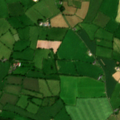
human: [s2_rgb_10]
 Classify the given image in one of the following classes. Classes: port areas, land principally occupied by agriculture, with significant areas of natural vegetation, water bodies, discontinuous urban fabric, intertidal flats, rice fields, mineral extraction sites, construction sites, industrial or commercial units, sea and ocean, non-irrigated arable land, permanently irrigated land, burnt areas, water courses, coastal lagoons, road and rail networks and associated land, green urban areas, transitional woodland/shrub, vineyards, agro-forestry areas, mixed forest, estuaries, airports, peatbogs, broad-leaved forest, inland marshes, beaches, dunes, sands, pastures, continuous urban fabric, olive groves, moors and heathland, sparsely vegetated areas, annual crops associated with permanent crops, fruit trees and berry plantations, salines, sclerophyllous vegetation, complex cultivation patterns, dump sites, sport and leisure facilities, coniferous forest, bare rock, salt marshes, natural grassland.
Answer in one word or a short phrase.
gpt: discontinuous urban fabric, non-irrigated arable land, pastures